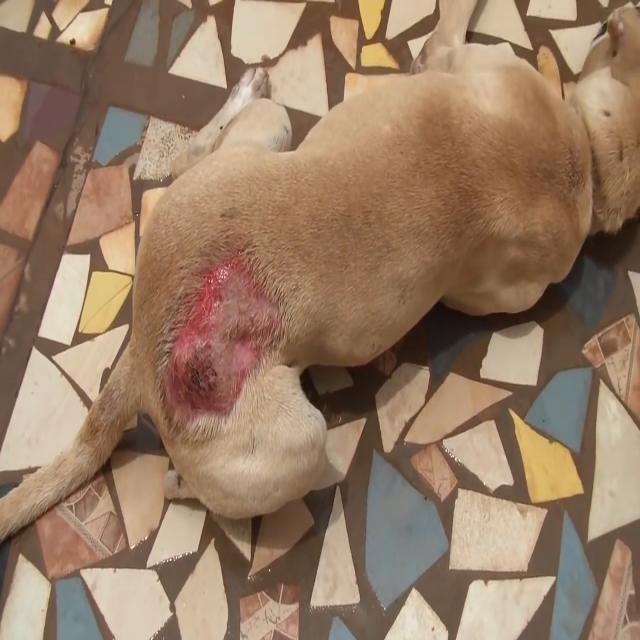
Canine dermatitis — inflammation of the skin presenting with erythema, pruritus, papules, and excoriation. May be allergic, contact, or atopic in origin.